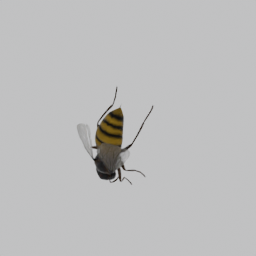
Label: animals